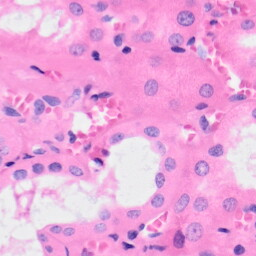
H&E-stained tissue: Kidney